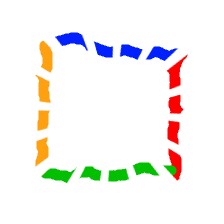
Shape: square